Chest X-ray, PA view. Patient: 62 years old, sex F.
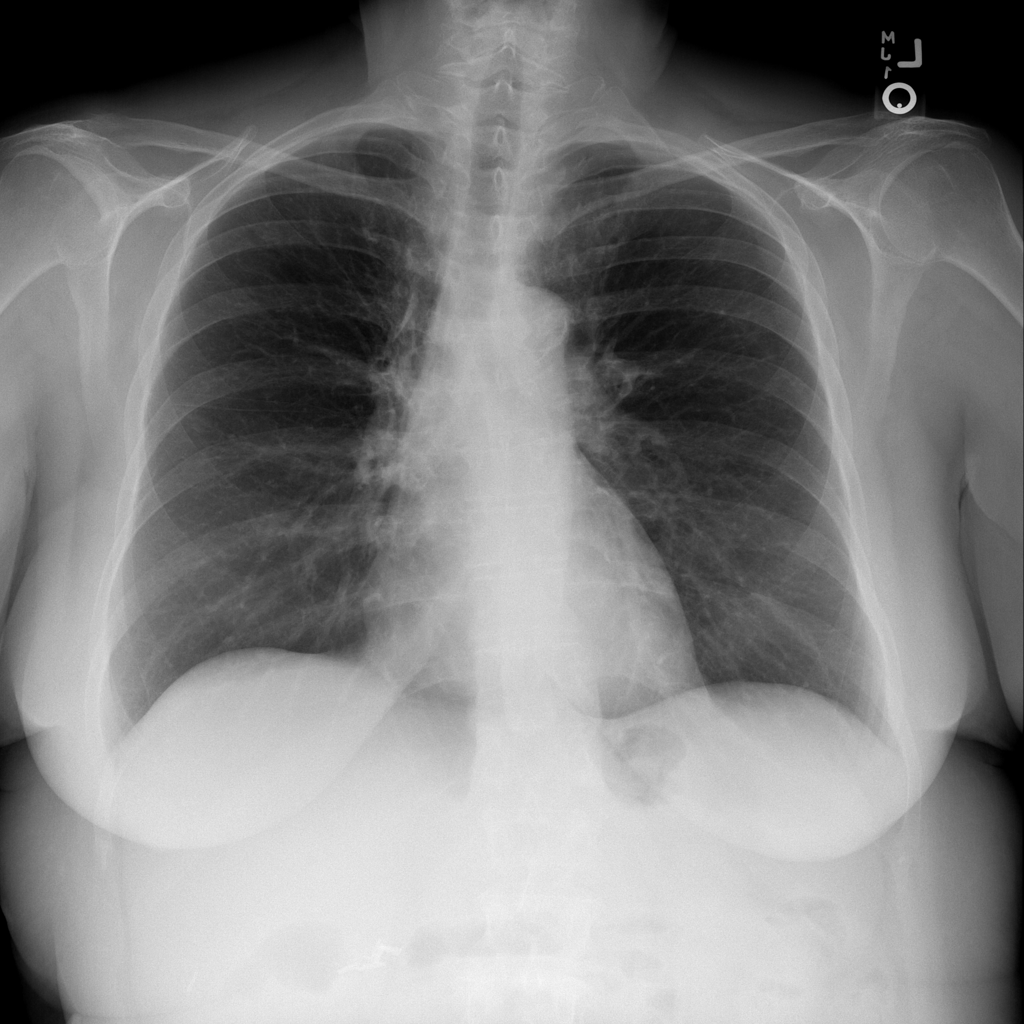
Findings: No Finding